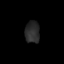
Tissue: skin
Cell type: Epithelial cells
Senescence score: 0.249
Nuclear area (px): 318
Mean DAPI intensity: 42.057